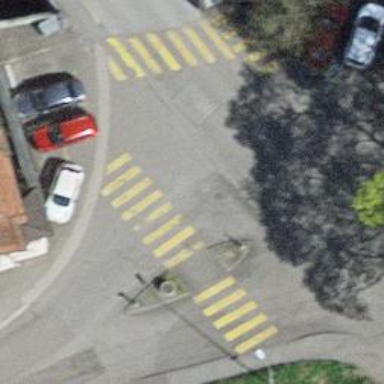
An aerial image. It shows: Uncontrolled zebra crossing with central island.